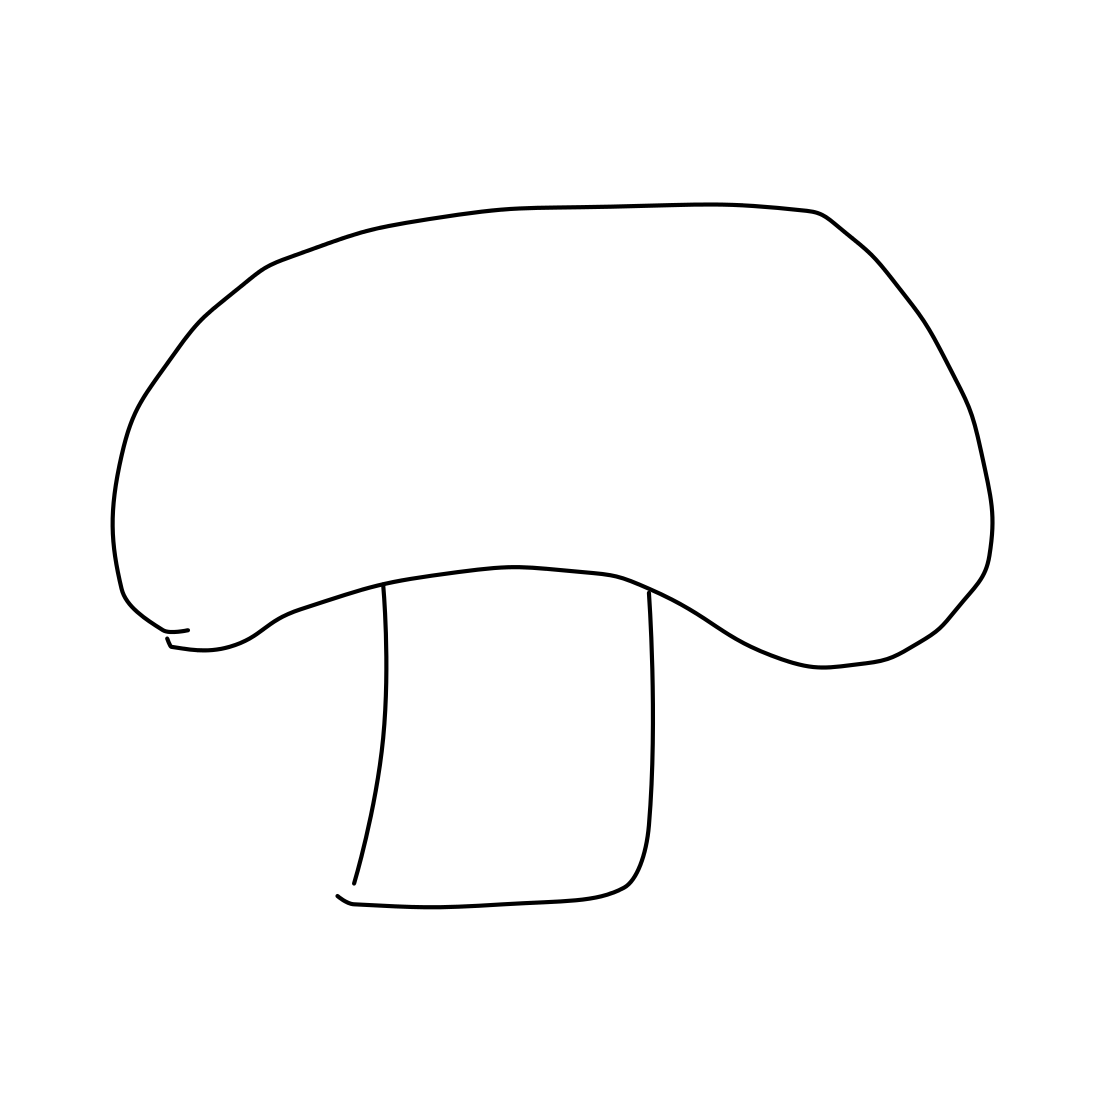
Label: mushroom